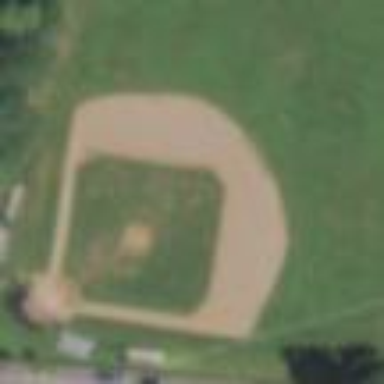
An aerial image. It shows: Baseball pitch for leisure land activities.